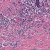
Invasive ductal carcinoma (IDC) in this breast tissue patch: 1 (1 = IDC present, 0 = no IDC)